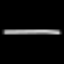
Label: line